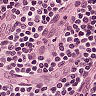
Metastatic tissue present: no